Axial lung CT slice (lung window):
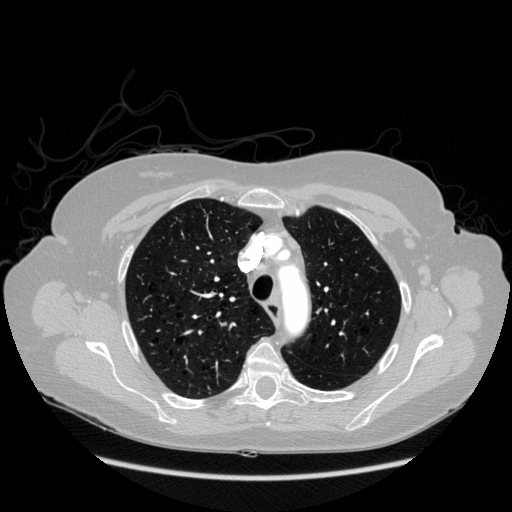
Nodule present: no